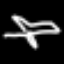
Label: airplane